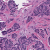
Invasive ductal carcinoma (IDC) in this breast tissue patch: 1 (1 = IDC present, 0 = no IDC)